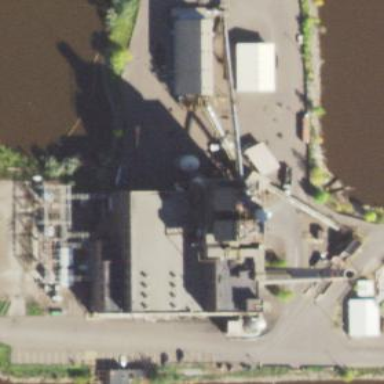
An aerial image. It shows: Building with power generator fueled by biomass and coal.